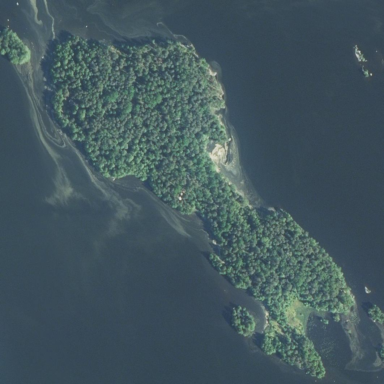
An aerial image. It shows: Islet.